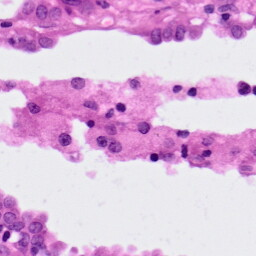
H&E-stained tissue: Lung